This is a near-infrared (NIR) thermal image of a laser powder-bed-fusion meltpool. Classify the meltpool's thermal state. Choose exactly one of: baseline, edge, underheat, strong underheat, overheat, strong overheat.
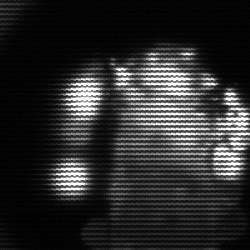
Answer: strong underheat